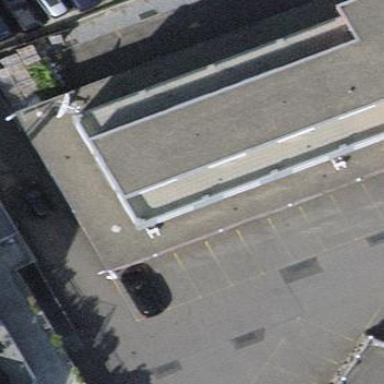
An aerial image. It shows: Parking area with surface.